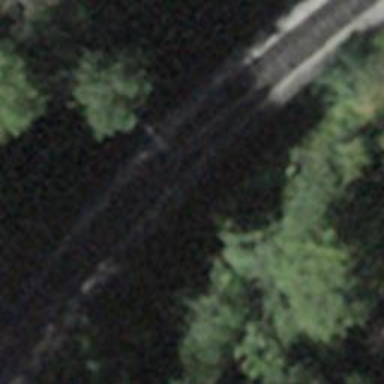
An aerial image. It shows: Narrow gauge railway with electrified contact lines.